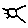
Label: sun